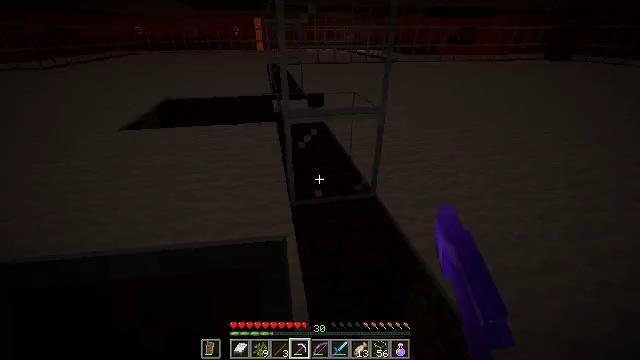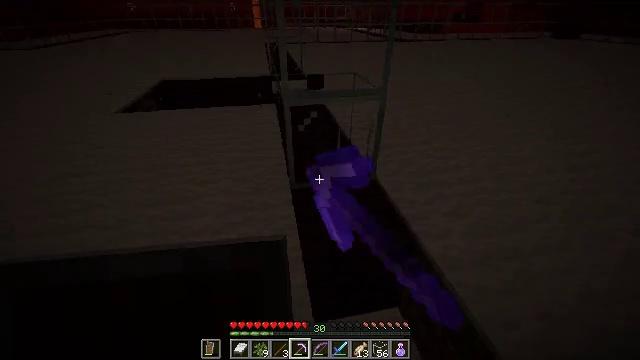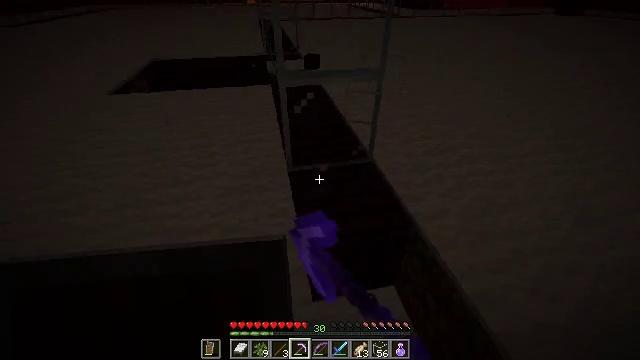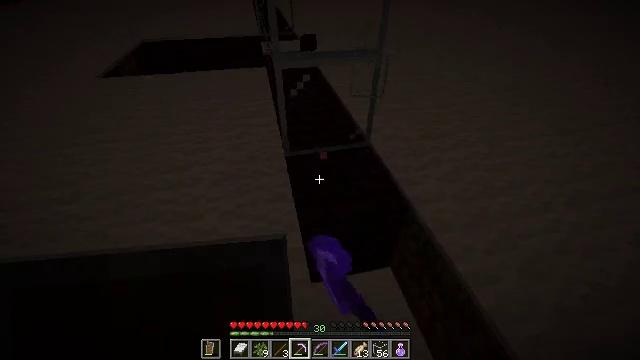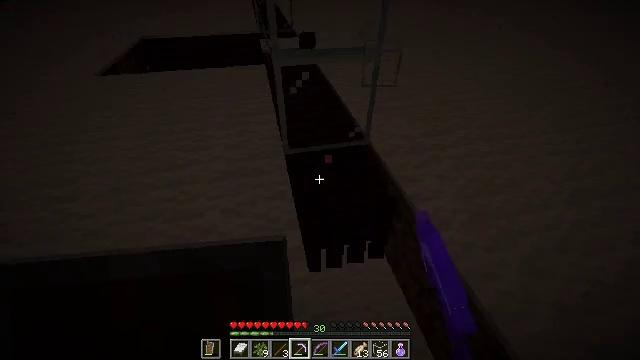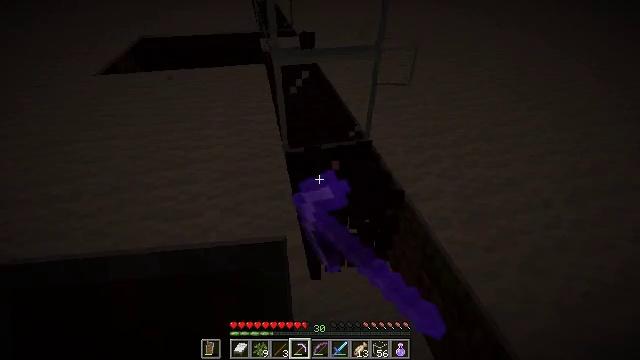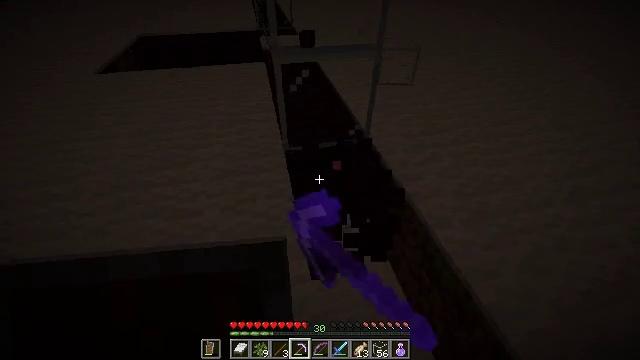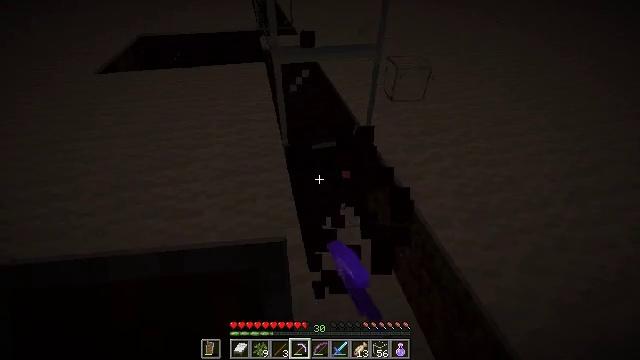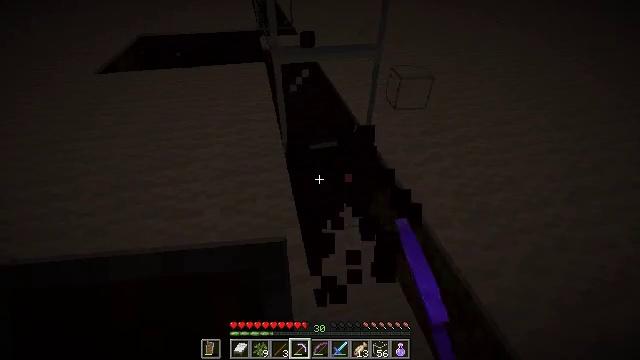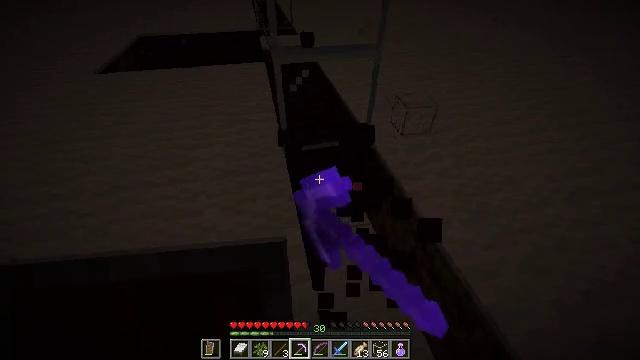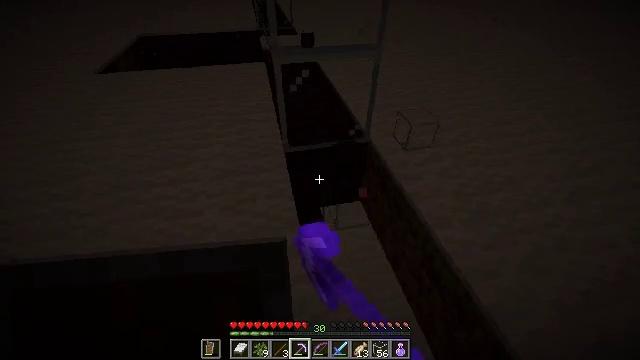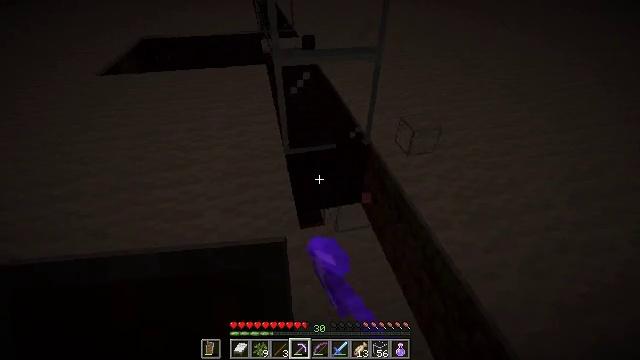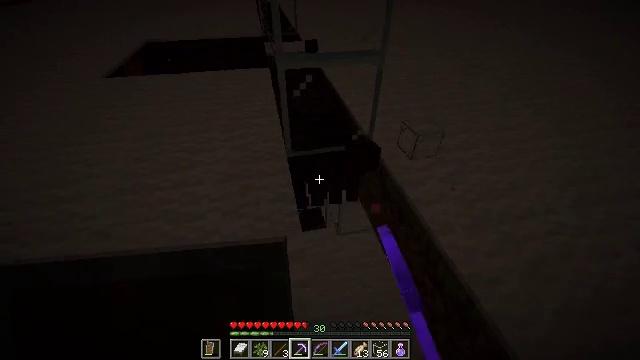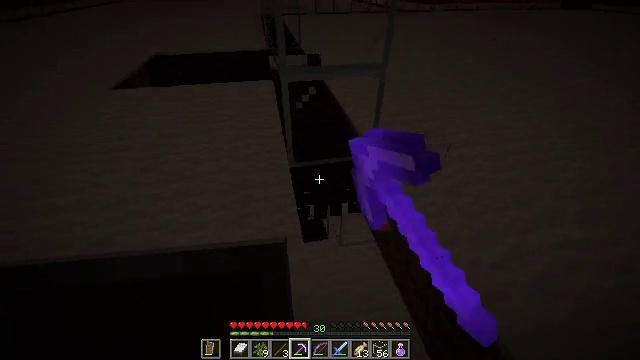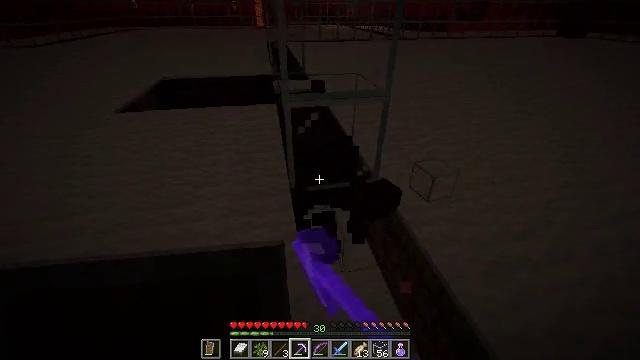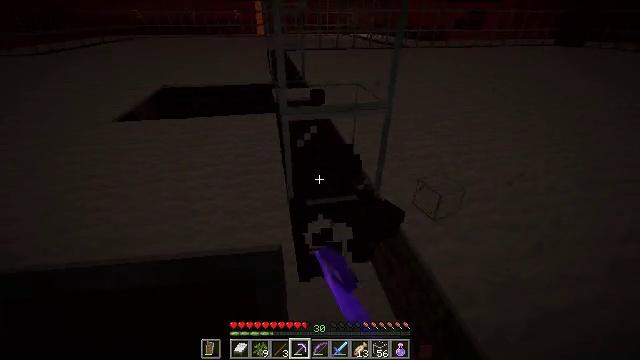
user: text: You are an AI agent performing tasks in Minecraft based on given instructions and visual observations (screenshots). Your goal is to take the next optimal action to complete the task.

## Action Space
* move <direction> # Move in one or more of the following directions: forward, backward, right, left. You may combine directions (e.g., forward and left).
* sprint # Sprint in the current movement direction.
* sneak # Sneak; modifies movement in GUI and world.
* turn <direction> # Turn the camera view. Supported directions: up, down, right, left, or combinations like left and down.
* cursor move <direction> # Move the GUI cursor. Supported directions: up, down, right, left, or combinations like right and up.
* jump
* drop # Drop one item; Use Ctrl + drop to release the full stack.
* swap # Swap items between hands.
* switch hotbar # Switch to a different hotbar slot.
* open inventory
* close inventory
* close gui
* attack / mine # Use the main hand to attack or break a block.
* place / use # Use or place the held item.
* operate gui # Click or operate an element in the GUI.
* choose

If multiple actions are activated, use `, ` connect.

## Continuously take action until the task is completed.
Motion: motion action
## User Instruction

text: Break the nether bricks in a fortress.
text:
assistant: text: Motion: turn down, attack / mine
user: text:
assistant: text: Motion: turn down, attack / mine
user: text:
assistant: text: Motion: turn down, attack / mine
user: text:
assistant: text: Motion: attack / mine
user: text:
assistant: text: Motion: attack / mine
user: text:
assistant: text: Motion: attack / mine
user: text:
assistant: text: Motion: attack / mine
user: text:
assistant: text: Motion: attack / mine
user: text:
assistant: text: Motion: attack / mine
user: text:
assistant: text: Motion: attack / mine
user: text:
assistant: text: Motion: attack / mine
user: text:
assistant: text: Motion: attack / mine
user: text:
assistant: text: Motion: turn up, attack / mine
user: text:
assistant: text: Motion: move forward, turn up, attack / mine
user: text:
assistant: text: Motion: move forward, turn up, attack / mine
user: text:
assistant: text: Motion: move forward, turn up, attack / mine
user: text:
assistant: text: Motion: attack / mine